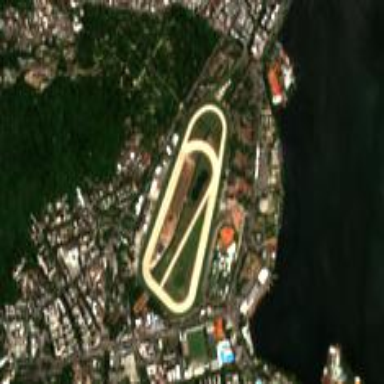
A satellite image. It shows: Sports center specializing in horse racing.